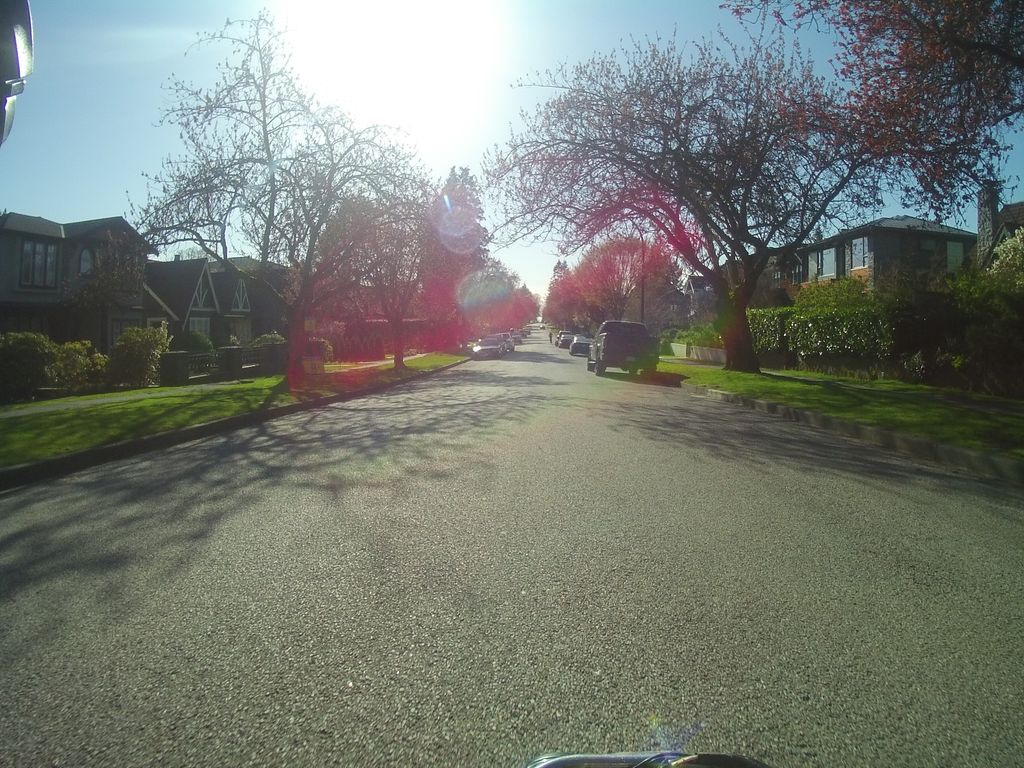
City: vancouver